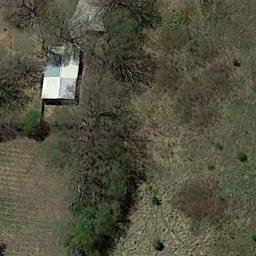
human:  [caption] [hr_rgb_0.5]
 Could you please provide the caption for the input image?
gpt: The sparse residential is on the bare land next to grass and some trees .

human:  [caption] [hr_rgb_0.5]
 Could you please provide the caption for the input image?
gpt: The sparse residential  is surrounded by trees .

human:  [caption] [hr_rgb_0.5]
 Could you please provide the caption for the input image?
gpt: In a sparse residential area there is a house and many withered trees surrounded by open spaces .

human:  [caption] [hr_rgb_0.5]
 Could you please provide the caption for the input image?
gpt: There is a house by the road, With a few trees behind it .

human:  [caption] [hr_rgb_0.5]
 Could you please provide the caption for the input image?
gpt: A sparse residential area with a white building and some green trees .